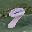
Label: 9